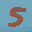
Label: 5